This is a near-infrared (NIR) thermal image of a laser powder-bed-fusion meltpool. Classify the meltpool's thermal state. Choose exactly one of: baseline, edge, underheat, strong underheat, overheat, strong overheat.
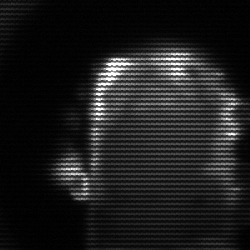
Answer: baseline